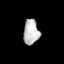
Tissue: lung
Cell type: Endothelial cells
Senescence score: 0.6242
Nuclear area (px): 383
Mean DAPI intensity: 188.705